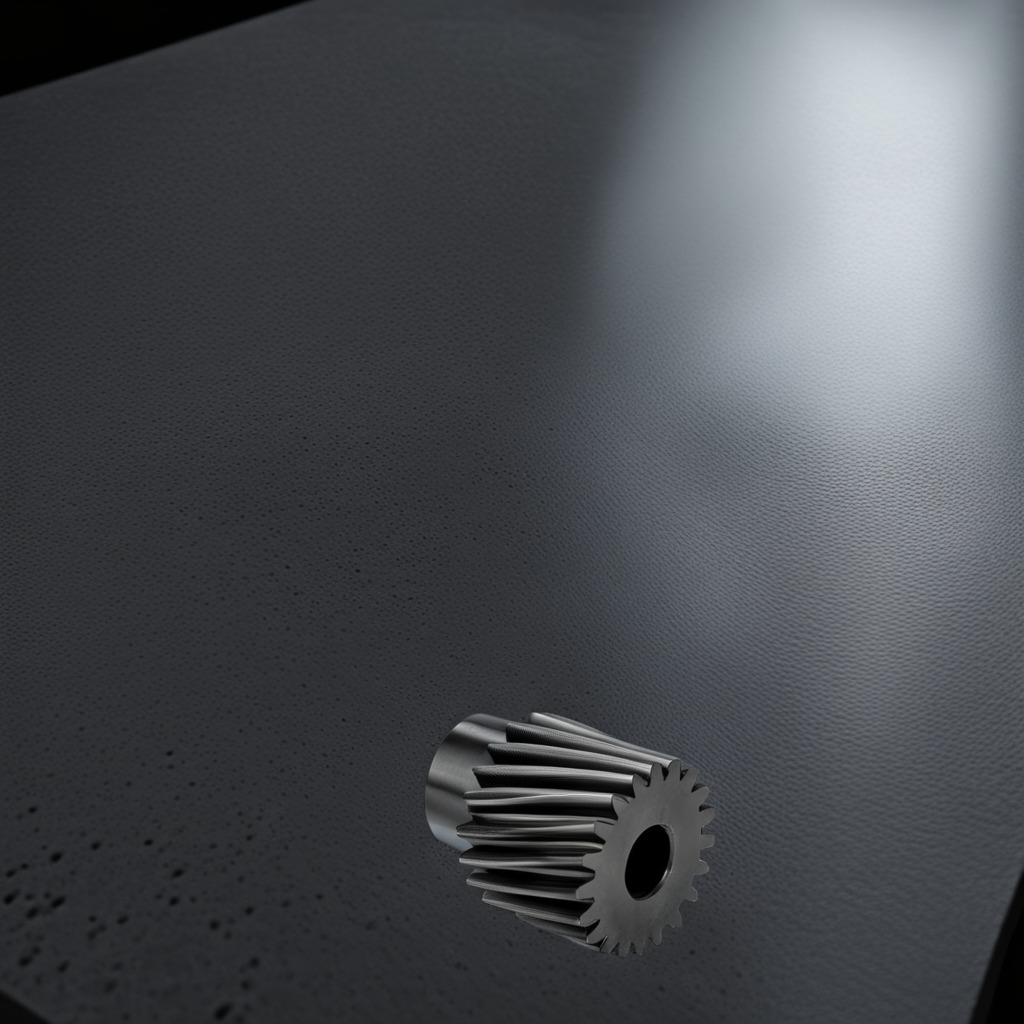
A steel gear with teeth is lying on the granite table inside a workshop at night.